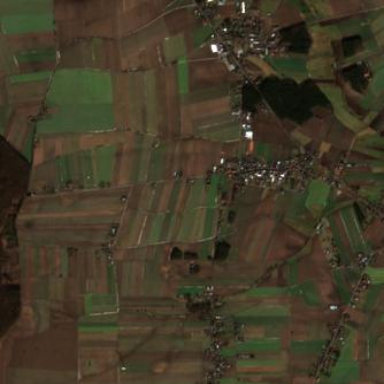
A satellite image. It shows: Picturesque farmland scene.